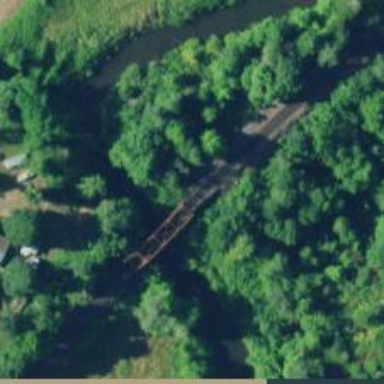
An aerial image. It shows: Trestle bridge for railway.